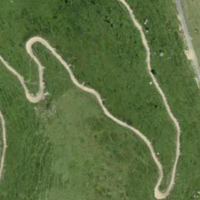
EUNIS habitat code: 23
Species observed at this site:
Vaccinium uliginosum